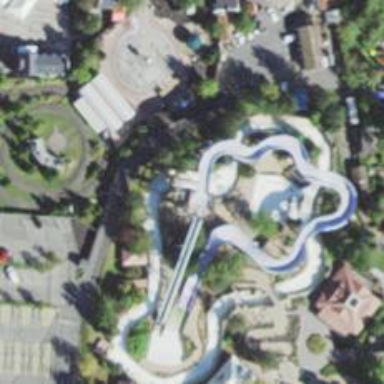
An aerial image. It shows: Culvert tunnel used as water slide attraction.